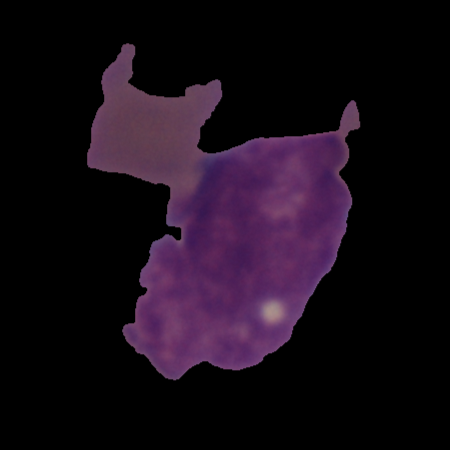
Label: cancer